Aerial crown-view tile of a tropical tree (Barro Colorado Island, Panama), acquired 20240611:
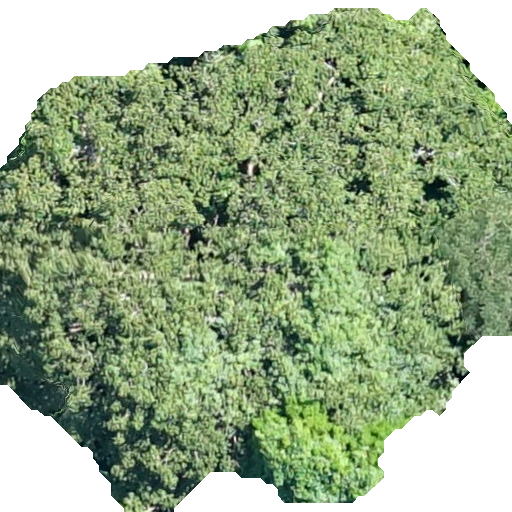
Species: Sterculia apetala
GBIF accepted scientific name: Sterculia apetala
Crown area: 336.144 m²